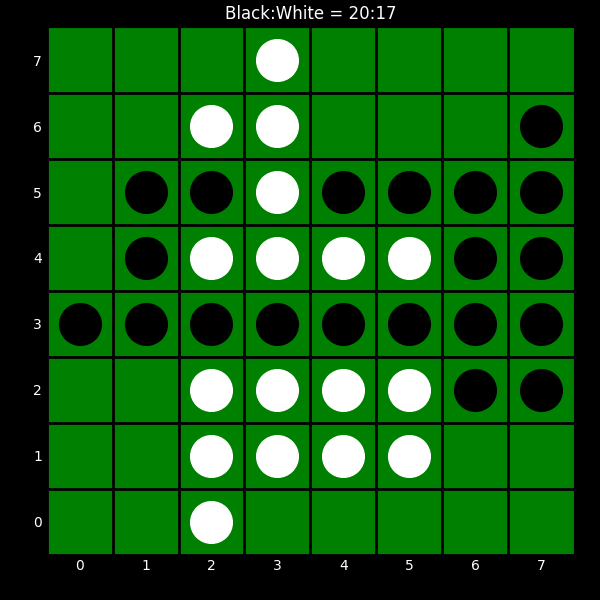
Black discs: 20
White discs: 17